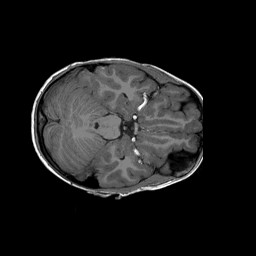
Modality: T1w
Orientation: coronal
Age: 8
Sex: male
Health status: ill